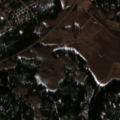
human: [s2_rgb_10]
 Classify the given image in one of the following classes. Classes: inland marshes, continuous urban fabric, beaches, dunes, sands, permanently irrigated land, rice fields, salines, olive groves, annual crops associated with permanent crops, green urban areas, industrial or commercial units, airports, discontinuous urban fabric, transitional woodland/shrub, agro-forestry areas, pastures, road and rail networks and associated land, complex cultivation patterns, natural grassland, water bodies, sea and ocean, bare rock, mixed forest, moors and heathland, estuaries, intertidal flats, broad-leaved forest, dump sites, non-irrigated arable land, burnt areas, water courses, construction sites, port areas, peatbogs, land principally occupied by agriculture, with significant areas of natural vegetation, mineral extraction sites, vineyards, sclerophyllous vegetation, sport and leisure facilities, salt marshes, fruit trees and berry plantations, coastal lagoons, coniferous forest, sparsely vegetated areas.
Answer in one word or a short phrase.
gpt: discontinuous urban fabric, non-irrigated arable land, coniferous forest, mixed forest